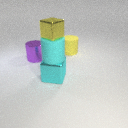
large cyan rubber cylinder below small yellow metal cube